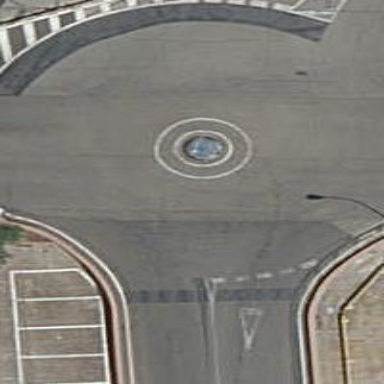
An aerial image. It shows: Roundabout on service road.